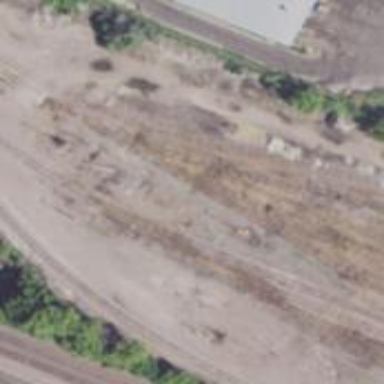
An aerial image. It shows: Rail spur service.